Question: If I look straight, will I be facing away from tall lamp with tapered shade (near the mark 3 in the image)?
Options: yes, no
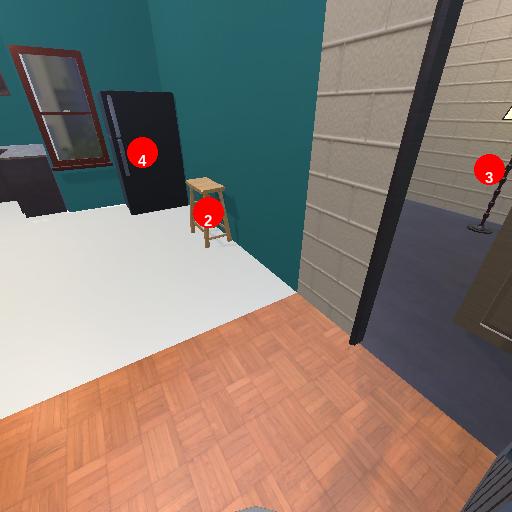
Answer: yes